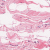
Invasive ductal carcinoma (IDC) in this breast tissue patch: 0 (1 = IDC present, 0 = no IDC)